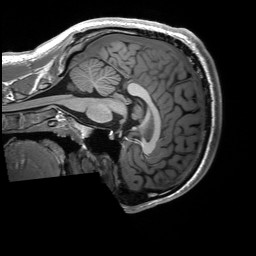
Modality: T1w
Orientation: sagittal
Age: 19
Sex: female
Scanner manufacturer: siemens
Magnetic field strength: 3 T
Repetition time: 2.53 s
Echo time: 0.00227 s